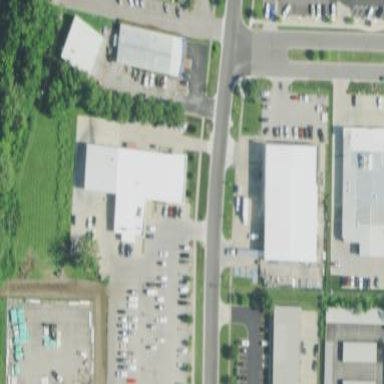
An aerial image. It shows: Commercial area.